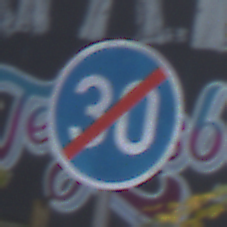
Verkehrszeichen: EndeMindestgeschwindigkeit
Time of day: MorningAfternoon
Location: Outdoor (Urban)
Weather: PartlyCloudy
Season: NotSpecified
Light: Natural